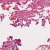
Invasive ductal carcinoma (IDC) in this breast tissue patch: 0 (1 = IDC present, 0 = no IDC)